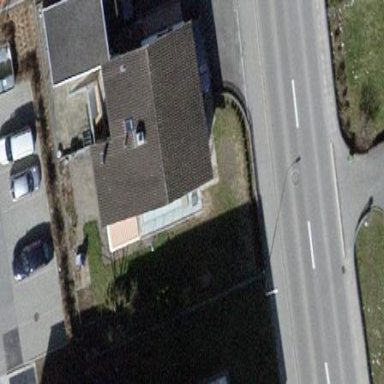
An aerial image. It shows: Detached building with gabled roof.